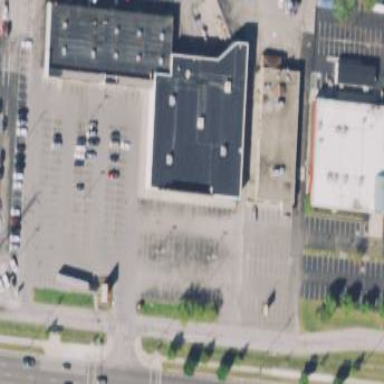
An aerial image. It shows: Retail building.